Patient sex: F
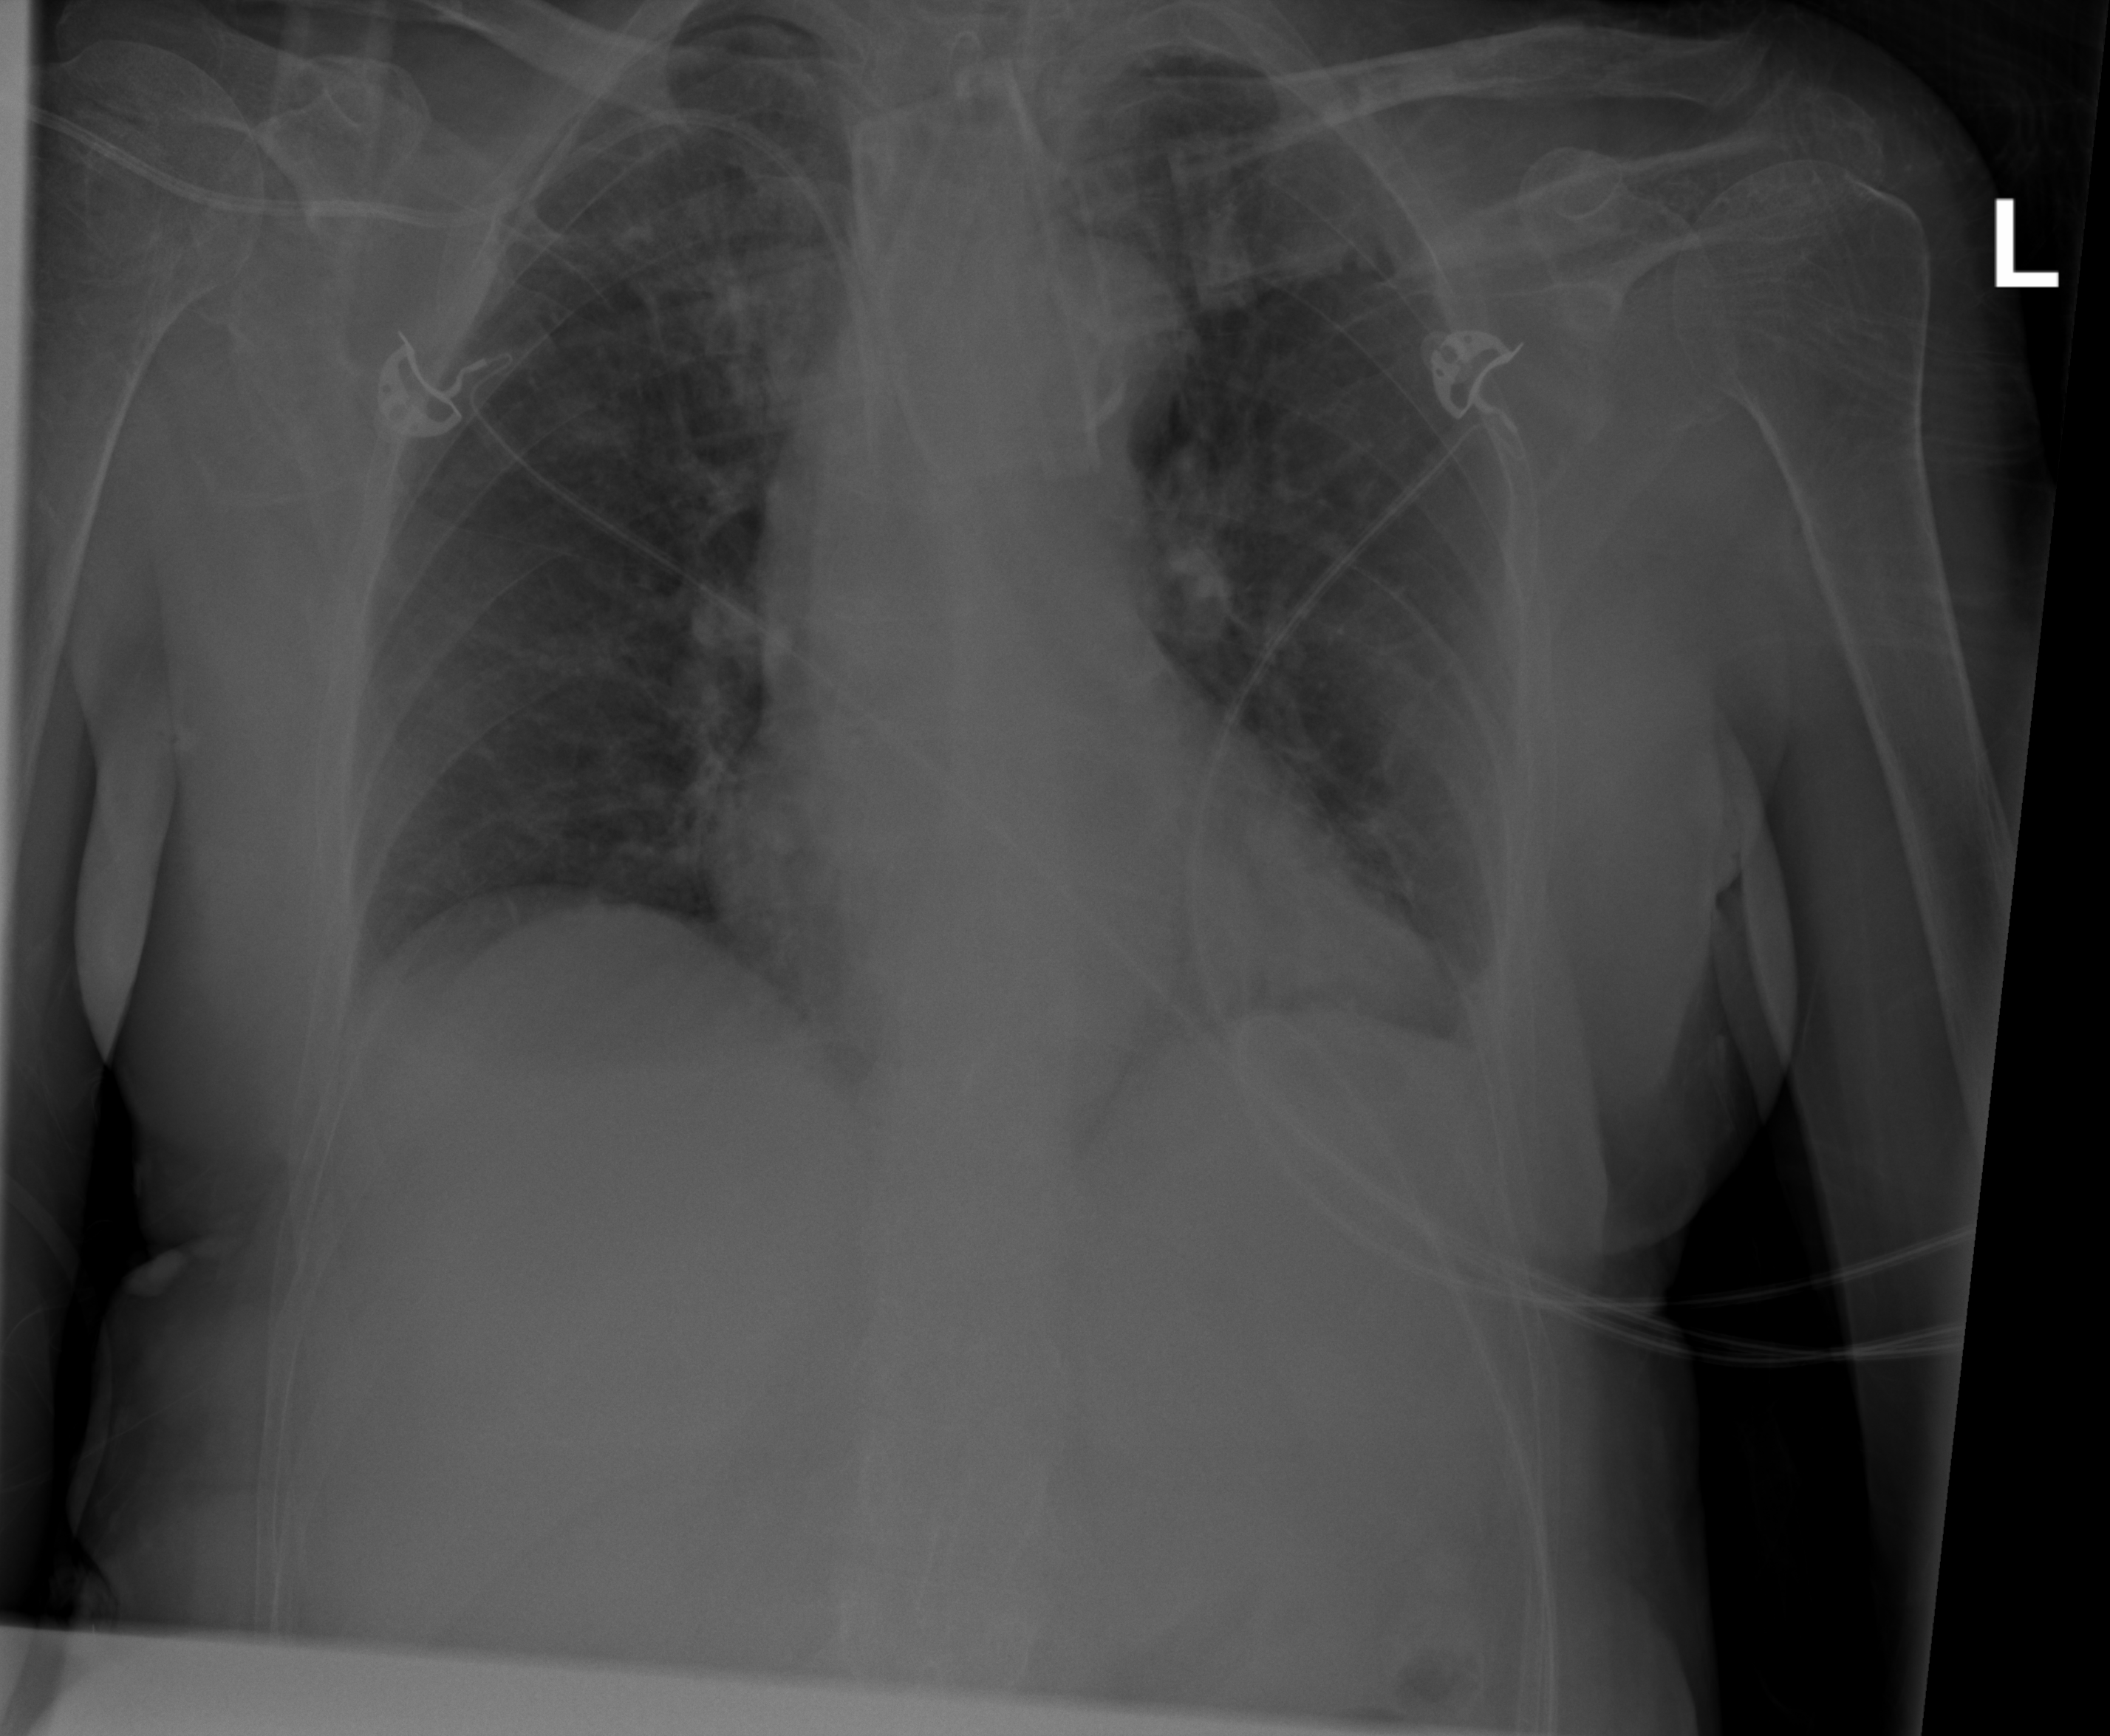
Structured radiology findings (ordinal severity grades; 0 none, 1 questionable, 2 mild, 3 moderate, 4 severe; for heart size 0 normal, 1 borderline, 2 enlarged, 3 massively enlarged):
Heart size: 0
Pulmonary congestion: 2
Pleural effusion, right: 2
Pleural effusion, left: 2
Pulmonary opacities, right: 0
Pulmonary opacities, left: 0
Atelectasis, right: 1
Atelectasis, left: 1